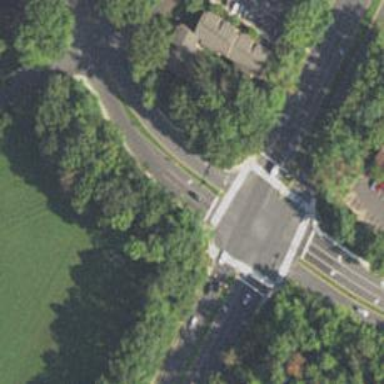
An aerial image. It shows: Tertiary road with asphalt surface and separate sidewalk.